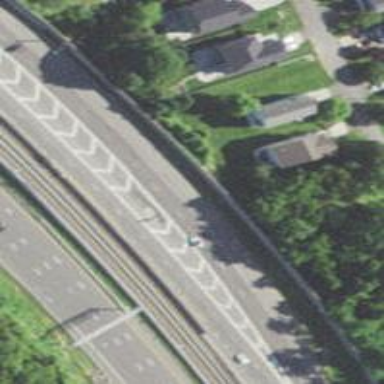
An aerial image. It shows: Asphalt motorway.